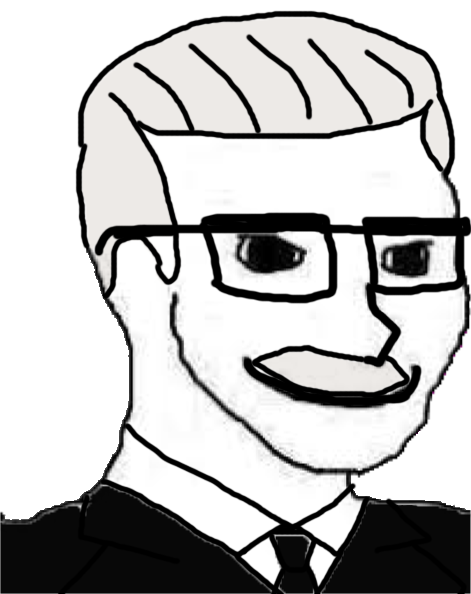
Label: 5_Oomer